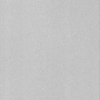
Label: dusty